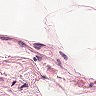
Metastatic tissue present: no